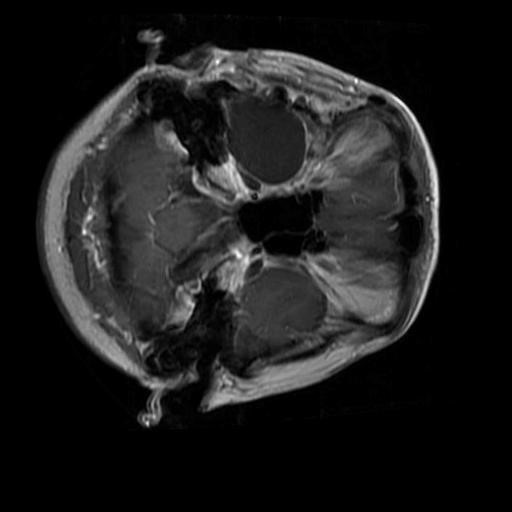
Label: brain_glioma